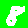
Digit: 8